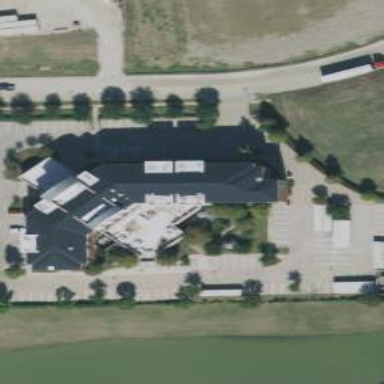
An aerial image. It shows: Hotel building.